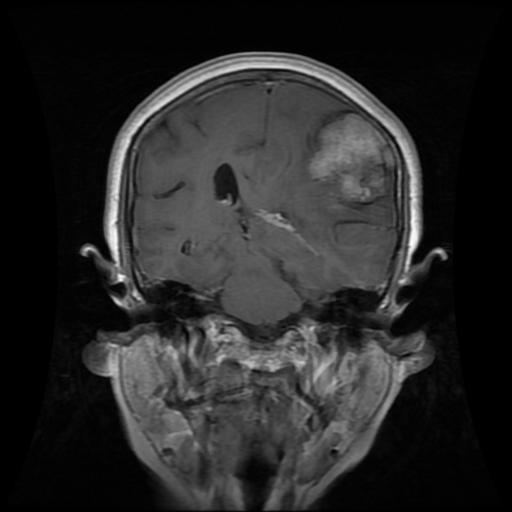
Label: meningioma